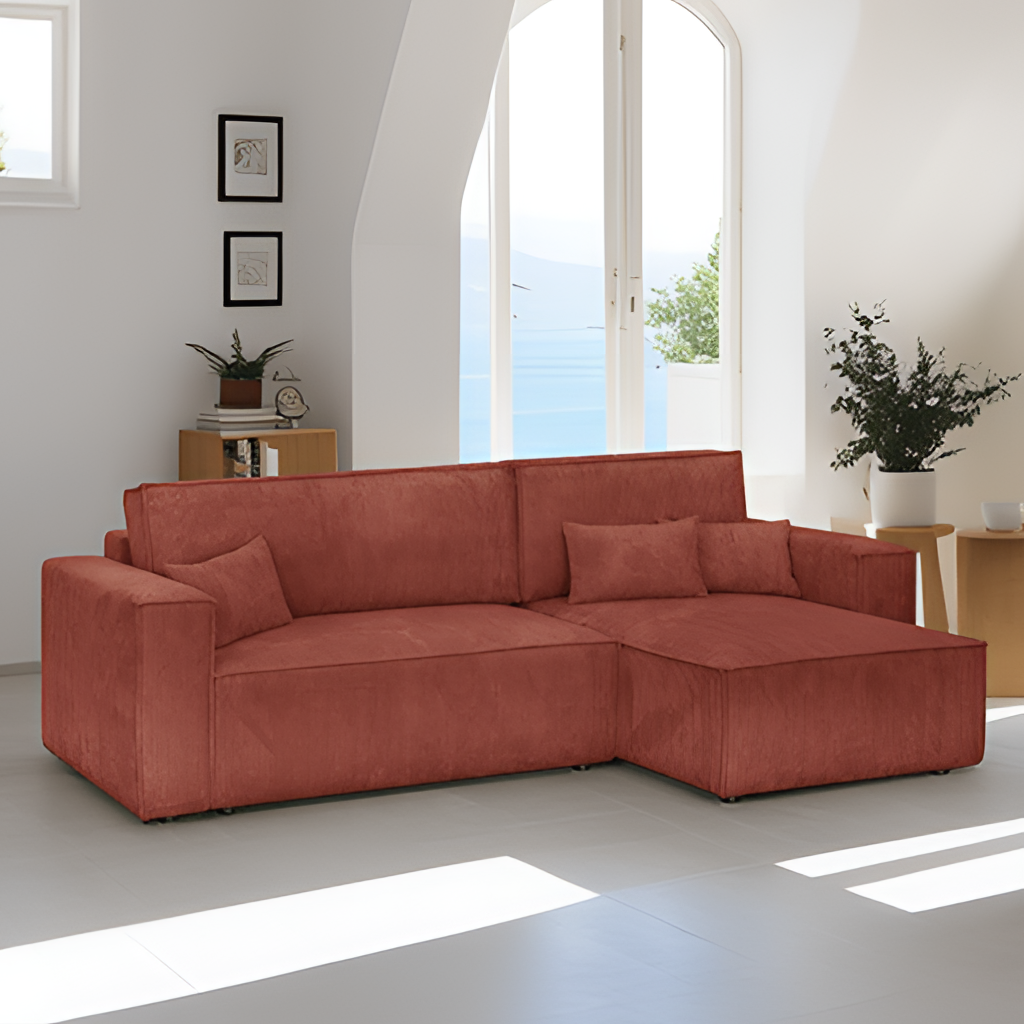
living room, fabric sectional sofa, paint wallpaper, with solid pattern, modern, gray tile flooring, with large square pattern